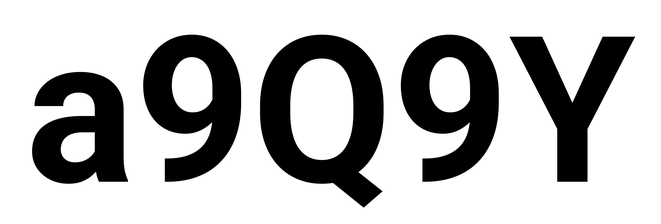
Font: Roboto_Bold